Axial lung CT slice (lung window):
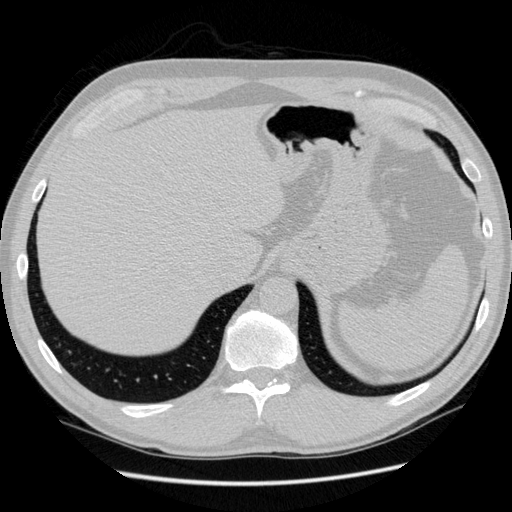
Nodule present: no